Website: macys
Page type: payment
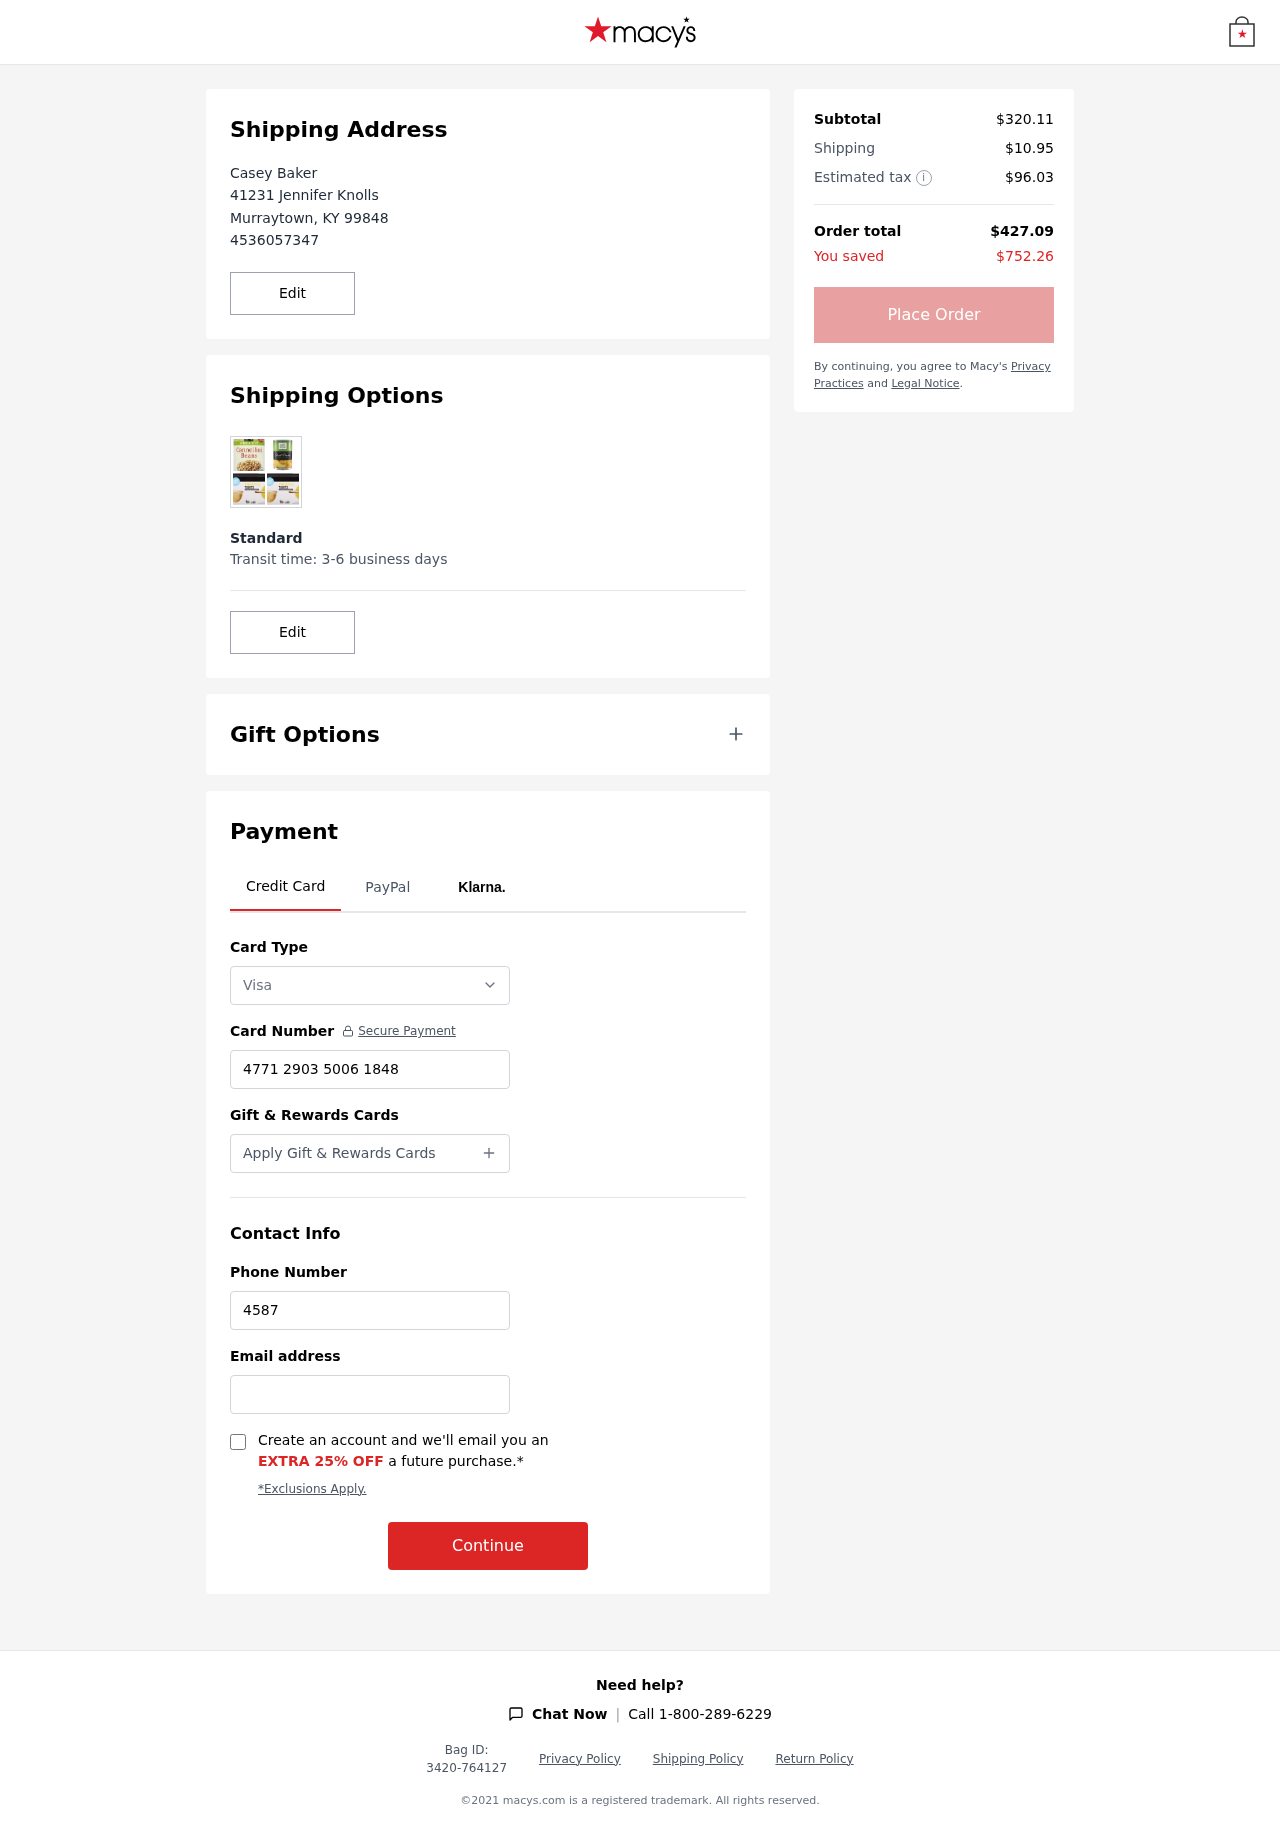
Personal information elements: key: PII_CARD_NUMBER
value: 4771 2903 5006 1848
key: PII_CARD_TYPE
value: Visa
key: PII_CITY
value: Murraytown
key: PII_EMAIL
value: casey_baker@gmail.com
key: PII_FULLNAME
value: Casey Baker
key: PII_PHONE
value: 4536057347
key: PII_PHONE_ALT
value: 4587617682
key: PII_POSTCODE
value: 99848
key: PII_STATE_ABBR
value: KY
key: PII_STREET
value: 41231 Jennifer Knolls
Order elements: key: ORDER_SUBTOTAL
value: $320.11
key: ORDER_SHIPPING_COST
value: $10.95
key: ORDER_TAX
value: $96.03
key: ORDER_TOTAL
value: $427.09
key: ORDER_SAVINGS
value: $752.26